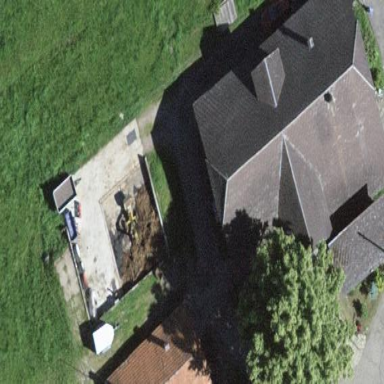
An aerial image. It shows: Farm building.